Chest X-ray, PA view. Patient: 61 years old, sex F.
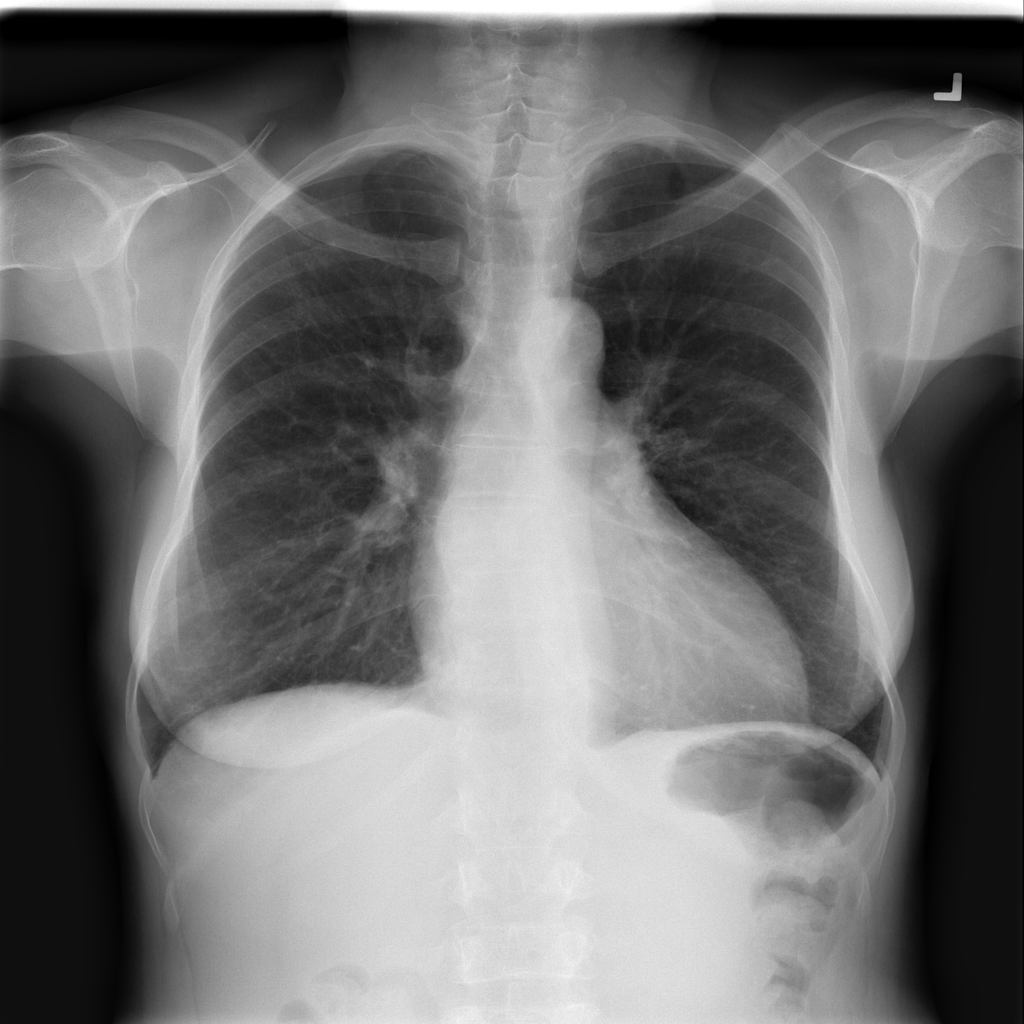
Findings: No Finding